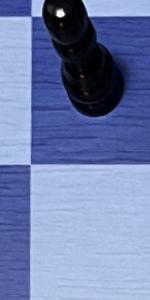
Label: Empty